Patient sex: F
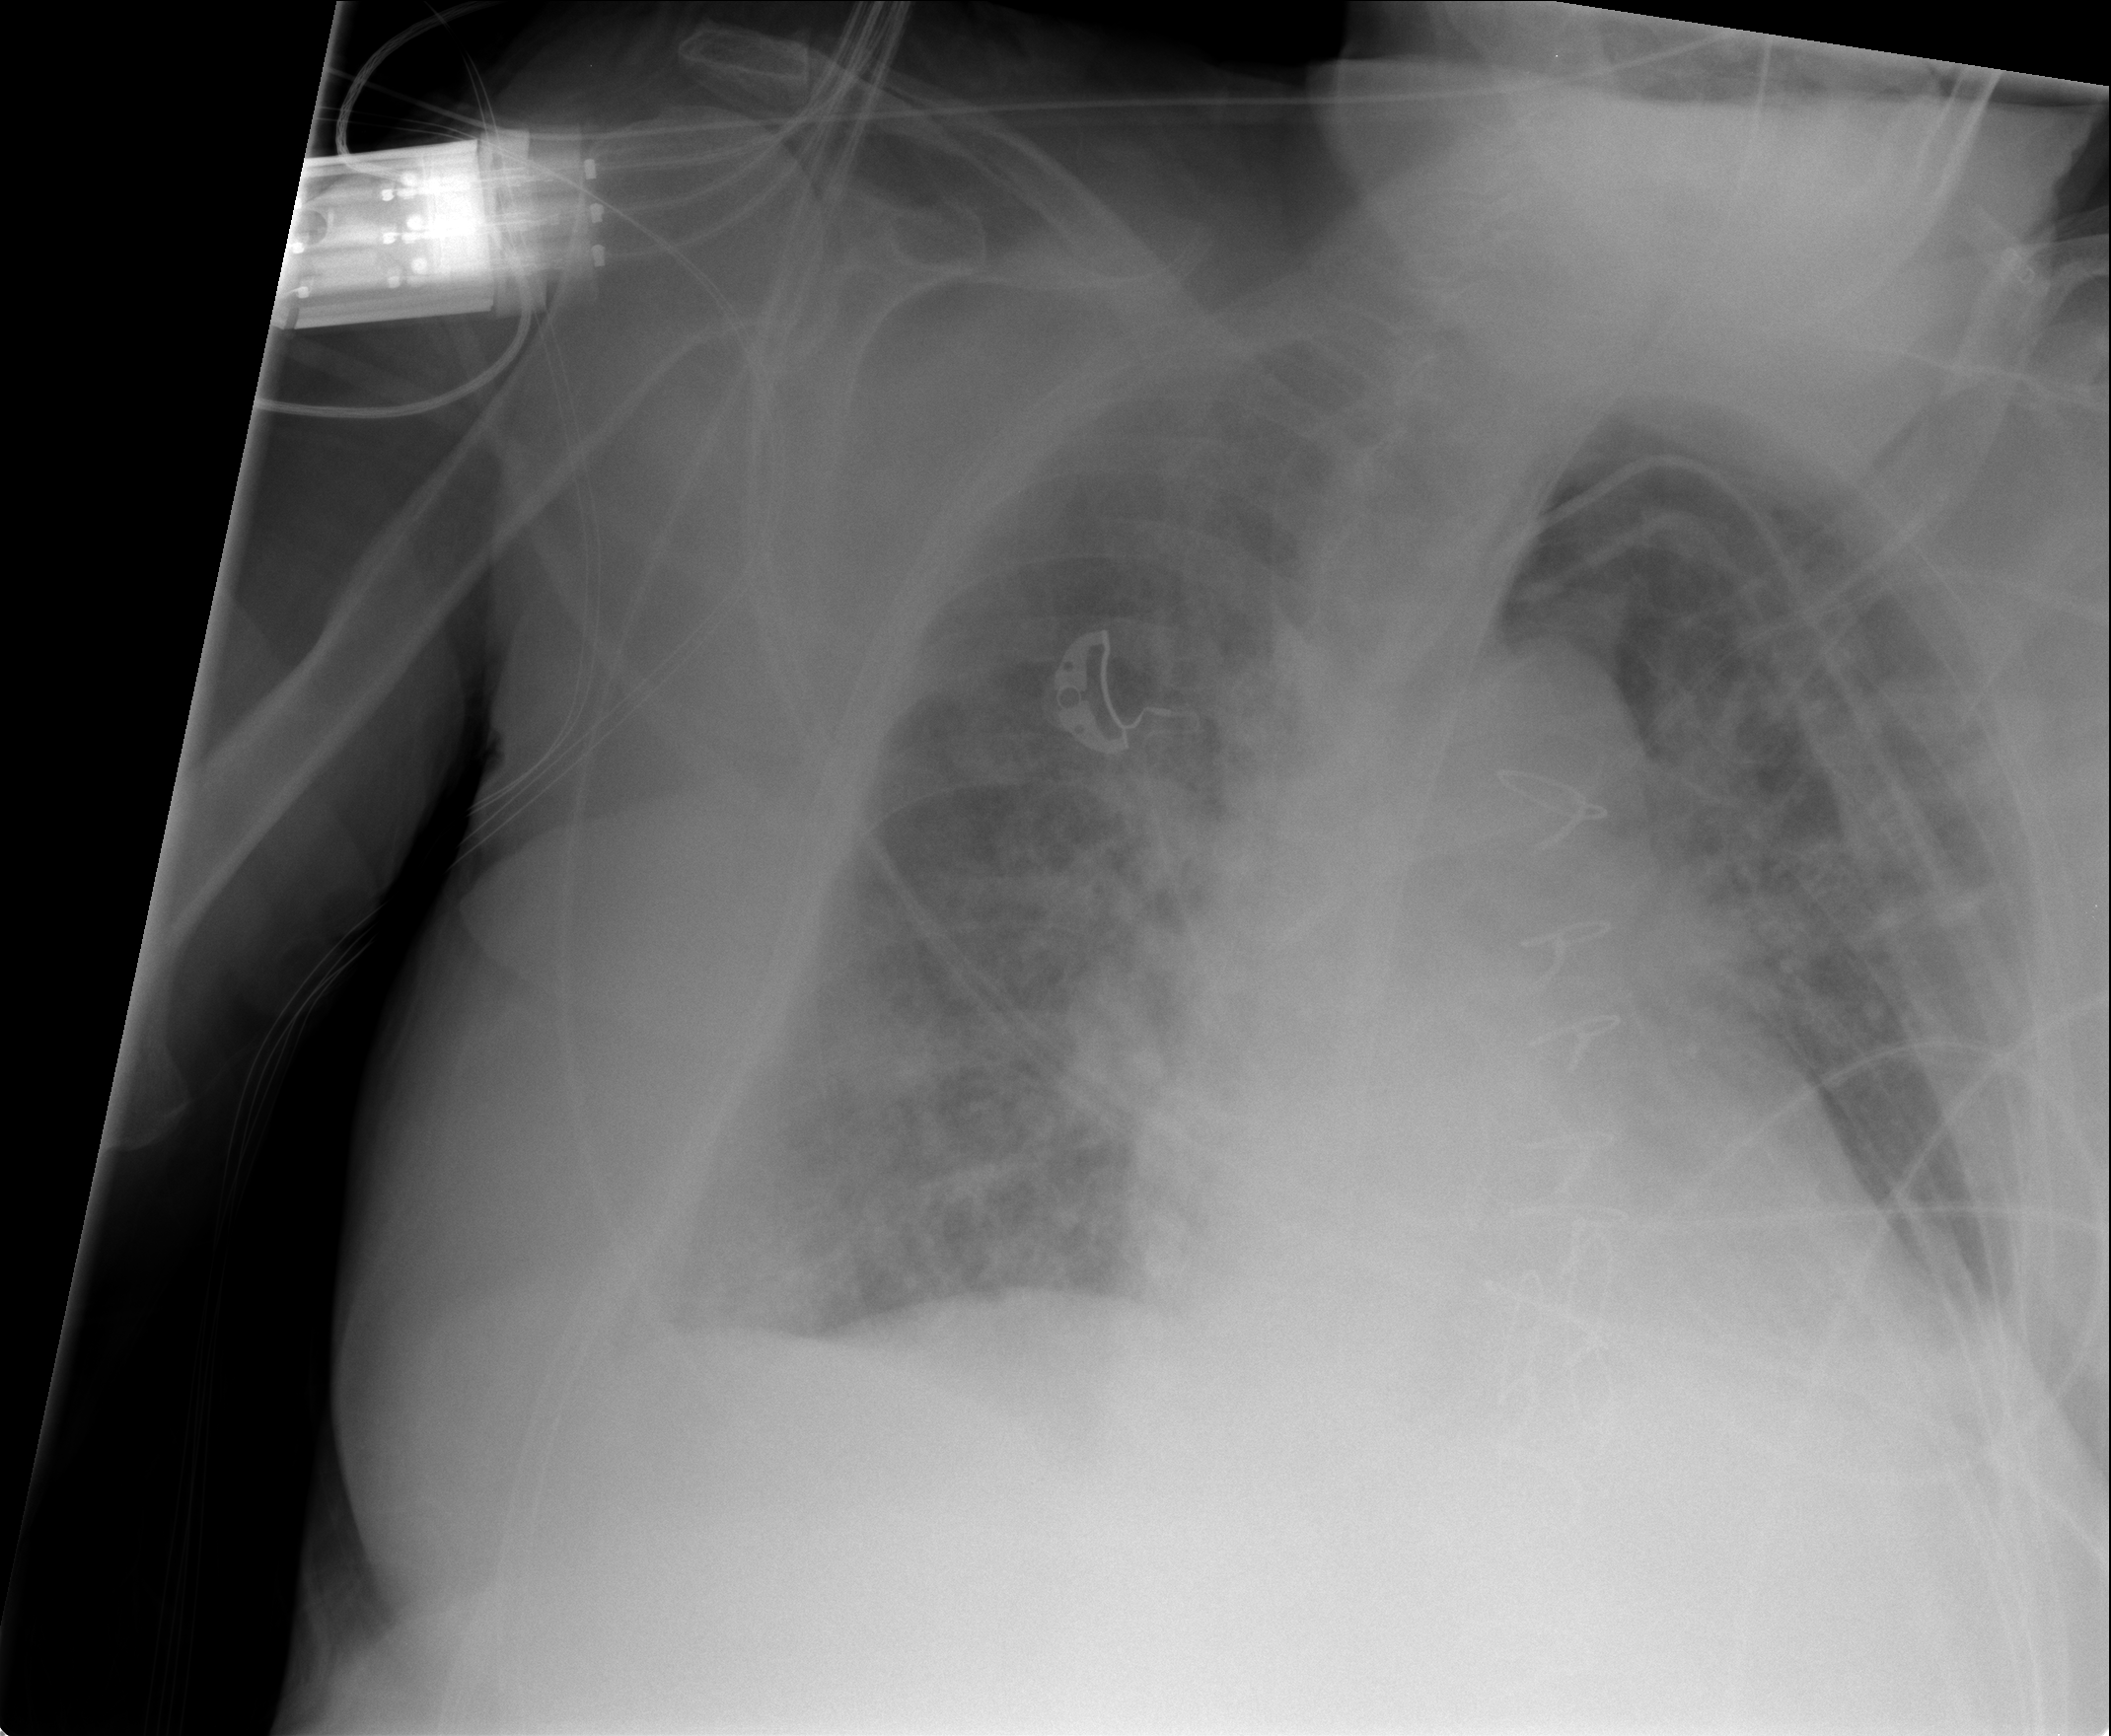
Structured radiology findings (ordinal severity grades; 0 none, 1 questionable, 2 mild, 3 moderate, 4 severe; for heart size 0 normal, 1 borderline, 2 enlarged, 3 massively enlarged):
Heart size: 2
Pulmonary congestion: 2
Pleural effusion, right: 2
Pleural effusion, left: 2
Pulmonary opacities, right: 3
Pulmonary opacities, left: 3
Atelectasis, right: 3
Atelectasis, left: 3